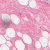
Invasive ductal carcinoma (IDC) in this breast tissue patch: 0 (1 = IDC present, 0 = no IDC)